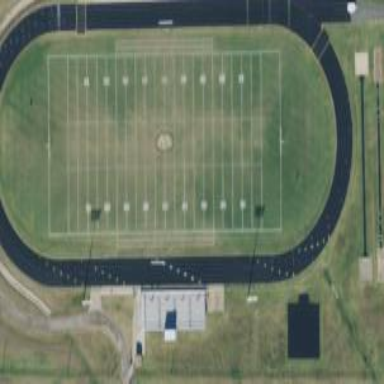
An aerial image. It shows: American football pitch for leisure and sport activities.